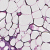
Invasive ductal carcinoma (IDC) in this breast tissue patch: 1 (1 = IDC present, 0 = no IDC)